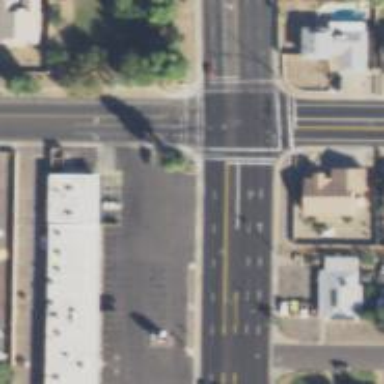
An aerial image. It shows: Solid stop line on the road marking.